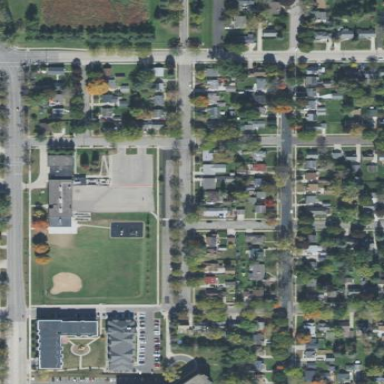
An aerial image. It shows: The area is school with school grounds.